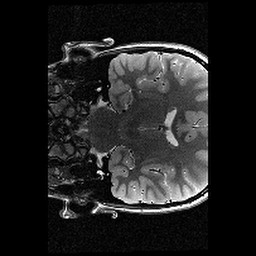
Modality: T2w
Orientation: coronal
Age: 10
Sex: female
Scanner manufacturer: siemens
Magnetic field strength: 3 T
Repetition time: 9.23 s
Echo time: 0.067 s